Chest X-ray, PA view. Patient: 29 years old, sex M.
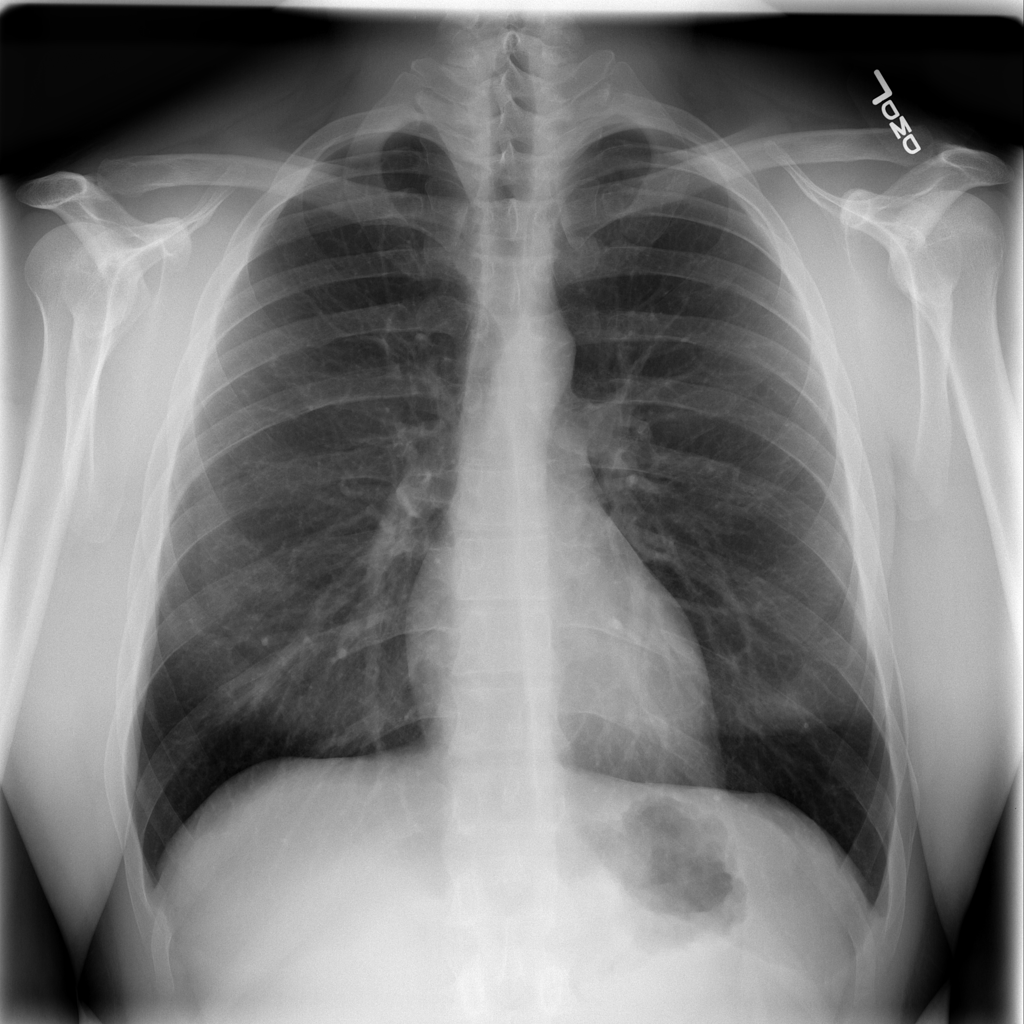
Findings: Infiltration